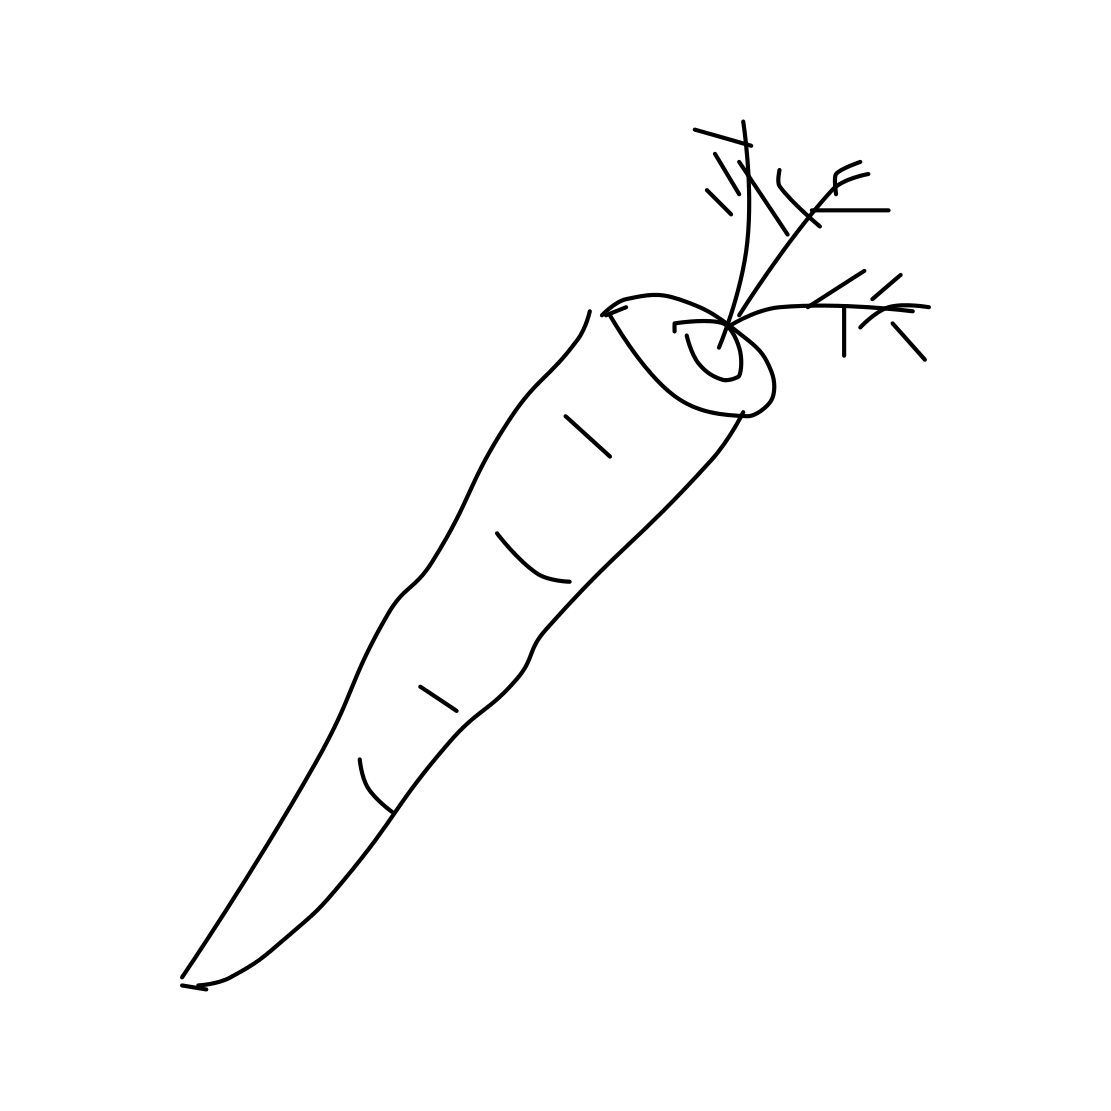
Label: carrot